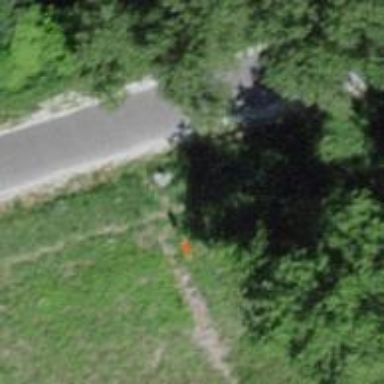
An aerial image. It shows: Pole with roof-covered pipeline marker.